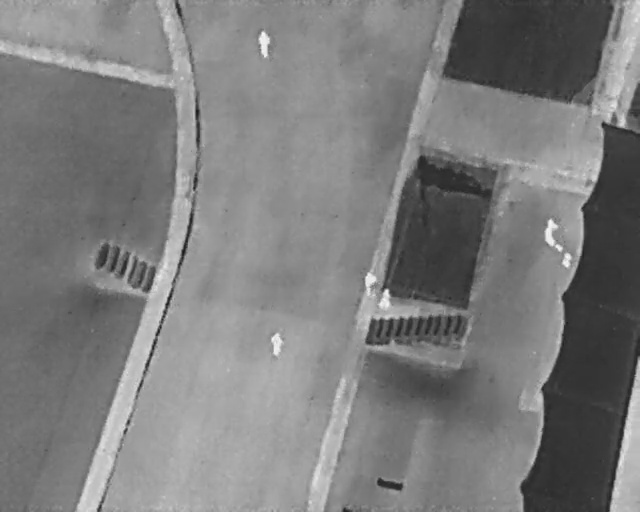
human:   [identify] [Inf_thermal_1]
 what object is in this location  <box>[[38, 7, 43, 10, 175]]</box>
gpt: <ref>1 large person at the top</ref>